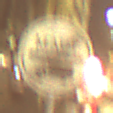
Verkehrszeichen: EndeMautpflicht
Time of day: Night
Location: Outdoor (Urban)
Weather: Overcast
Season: NotSpecified
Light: Artificial